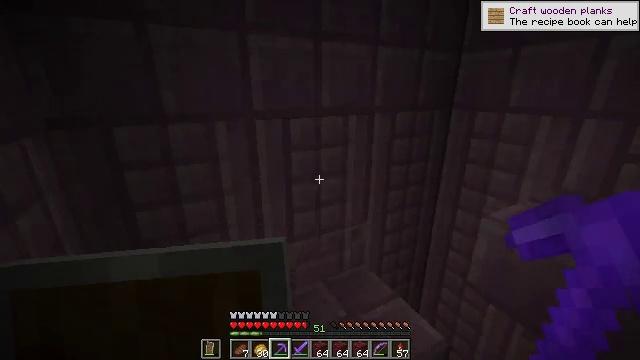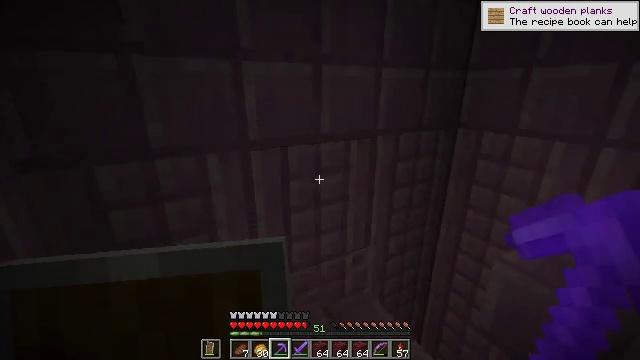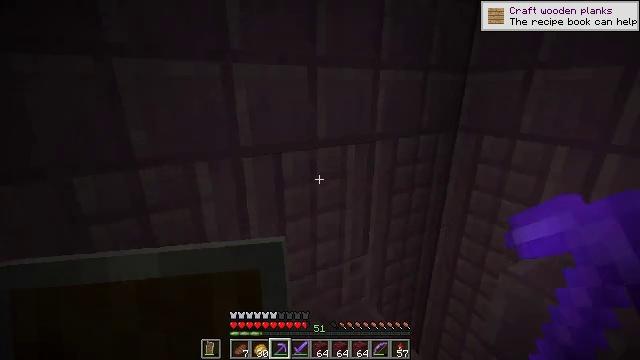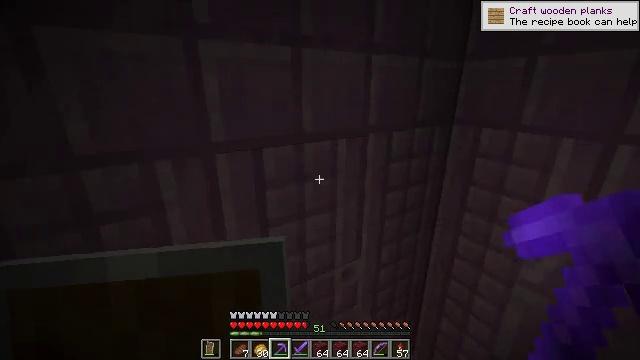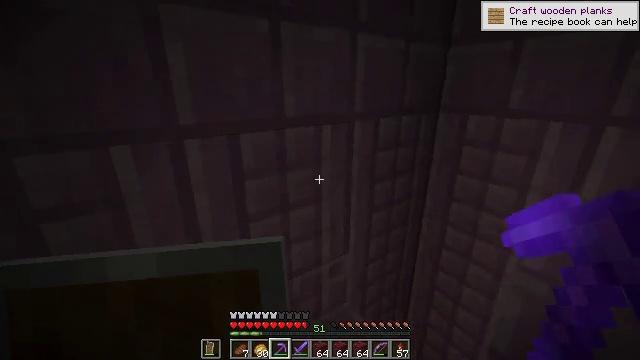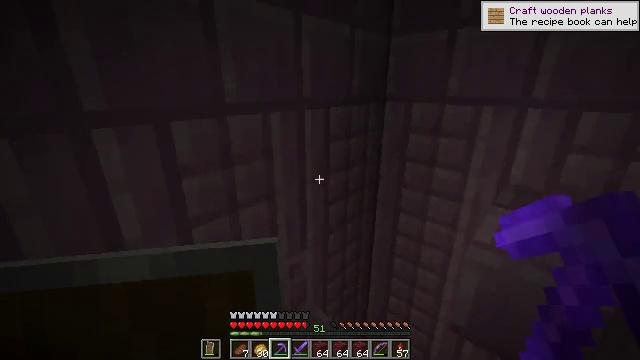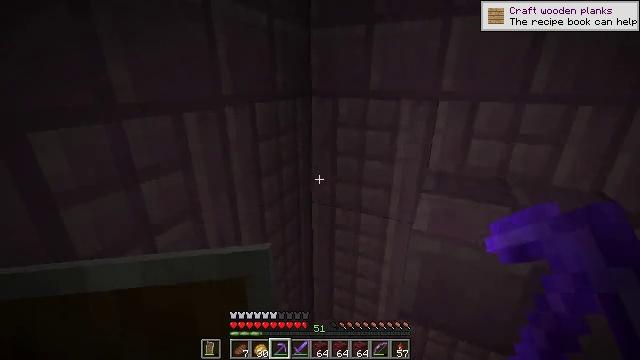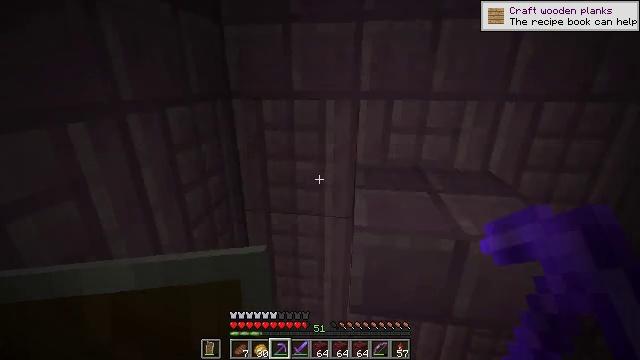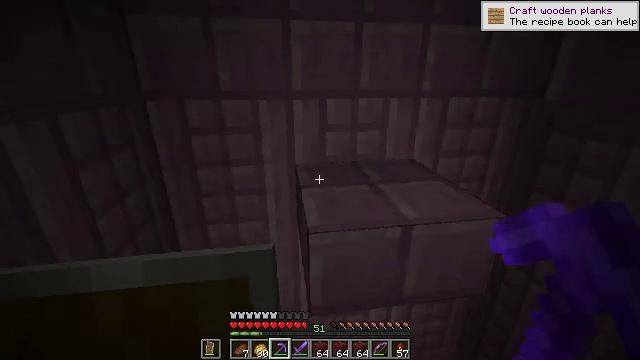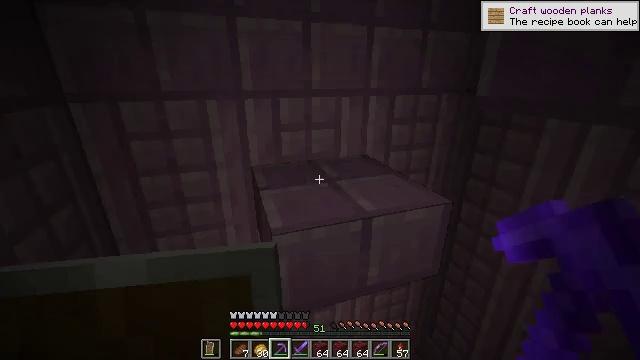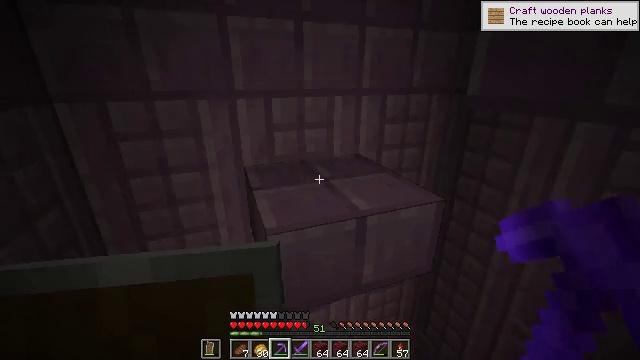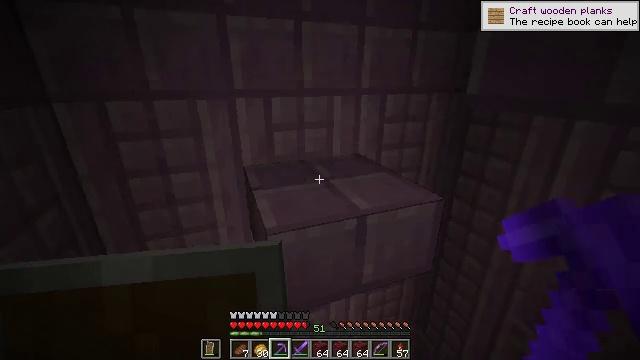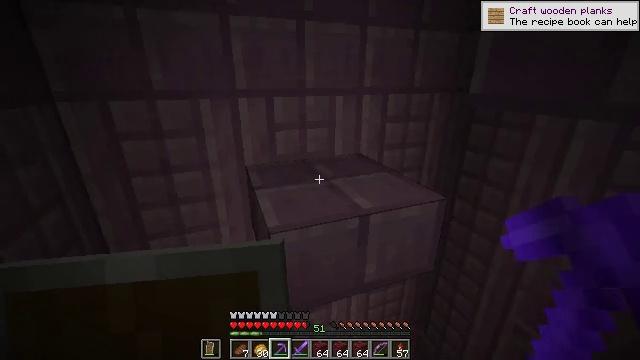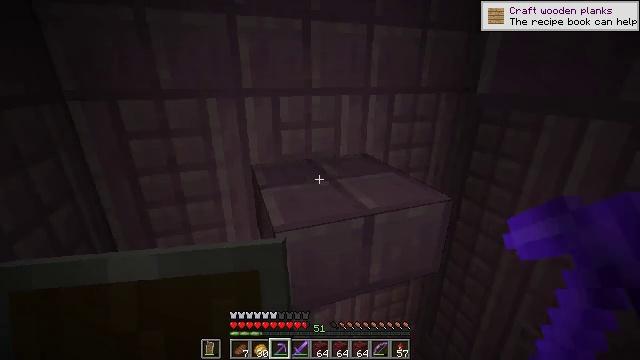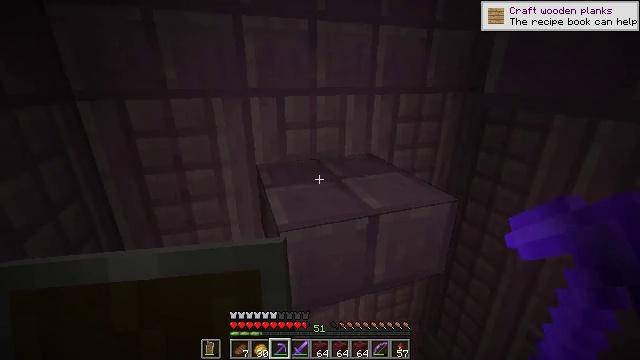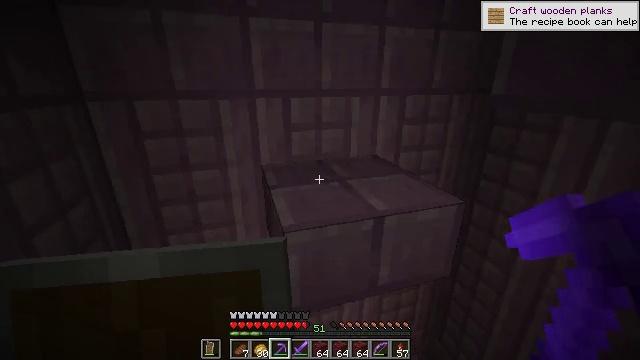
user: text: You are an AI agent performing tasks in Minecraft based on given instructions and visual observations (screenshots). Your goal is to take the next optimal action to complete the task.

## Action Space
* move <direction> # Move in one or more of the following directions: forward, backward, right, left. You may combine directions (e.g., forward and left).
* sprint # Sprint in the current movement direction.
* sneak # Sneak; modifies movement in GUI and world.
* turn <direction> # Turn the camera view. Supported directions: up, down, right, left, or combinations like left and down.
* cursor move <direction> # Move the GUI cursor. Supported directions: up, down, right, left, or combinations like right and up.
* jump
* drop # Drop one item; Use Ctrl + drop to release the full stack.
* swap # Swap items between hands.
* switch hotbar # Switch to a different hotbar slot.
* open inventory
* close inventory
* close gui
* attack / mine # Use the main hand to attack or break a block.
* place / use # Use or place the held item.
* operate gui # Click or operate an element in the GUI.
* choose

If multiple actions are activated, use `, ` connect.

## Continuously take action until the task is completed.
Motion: motion action
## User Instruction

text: Obtain a purpur slab from the End.
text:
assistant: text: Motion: move forward, jump
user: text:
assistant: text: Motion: move forward, jump
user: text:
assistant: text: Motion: move forward, turn right
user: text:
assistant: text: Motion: turn right
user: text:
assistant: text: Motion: turn right
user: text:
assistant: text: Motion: turn right and down
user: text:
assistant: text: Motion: turn right
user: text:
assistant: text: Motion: turn right
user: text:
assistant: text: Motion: turn right
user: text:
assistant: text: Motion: turn right
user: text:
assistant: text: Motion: no_op
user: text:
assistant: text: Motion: no_op
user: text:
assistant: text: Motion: turn left
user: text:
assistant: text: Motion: turn left
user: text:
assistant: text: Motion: turn left
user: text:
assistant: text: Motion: no_op
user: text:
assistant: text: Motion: no_op
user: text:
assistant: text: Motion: move forward, jump
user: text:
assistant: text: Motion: move forward, jump
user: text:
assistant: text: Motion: move forward, jump
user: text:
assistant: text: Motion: move forward, jump
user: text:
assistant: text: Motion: move forward, jump
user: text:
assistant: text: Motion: move forward, jump
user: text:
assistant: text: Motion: move forward, jump
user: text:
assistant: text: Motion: move forward
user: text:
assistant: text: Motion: turn right
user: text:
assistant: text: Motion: turn right
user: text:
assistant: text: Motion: turn right
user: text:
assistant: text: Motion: turn right
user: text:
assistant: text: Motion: turn left